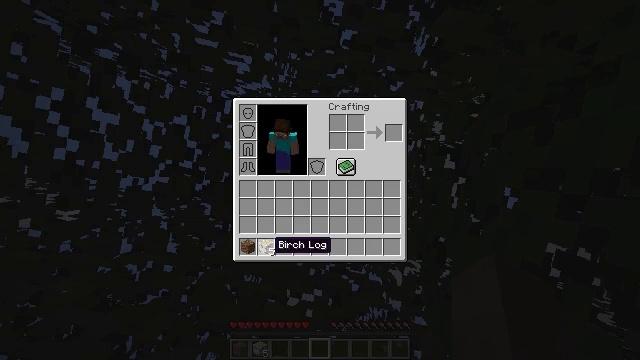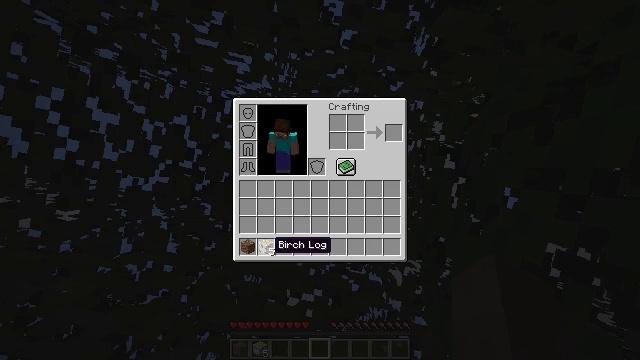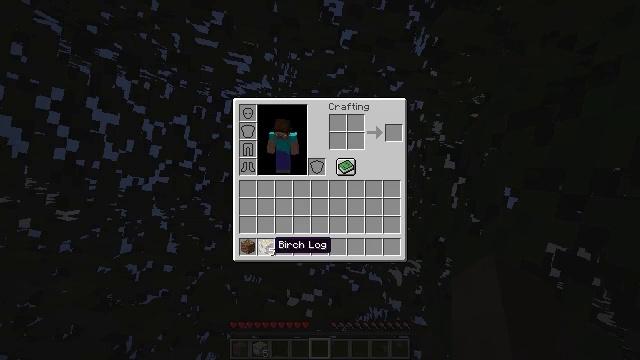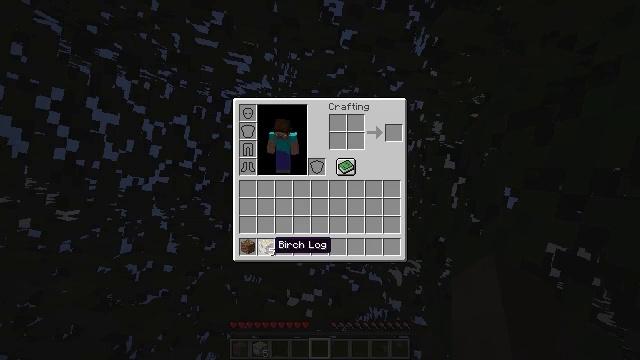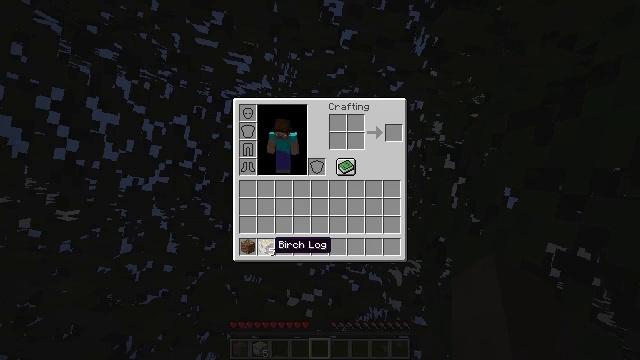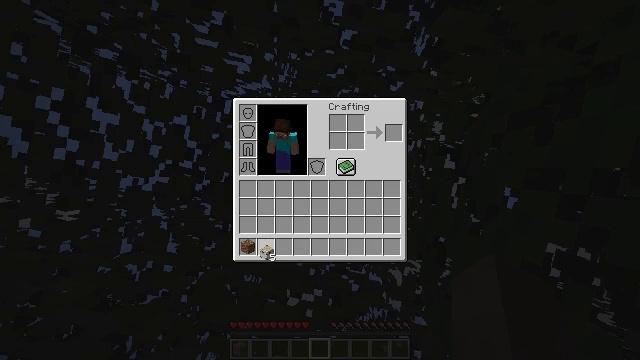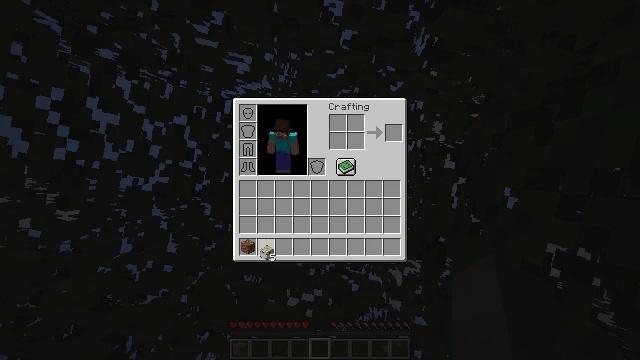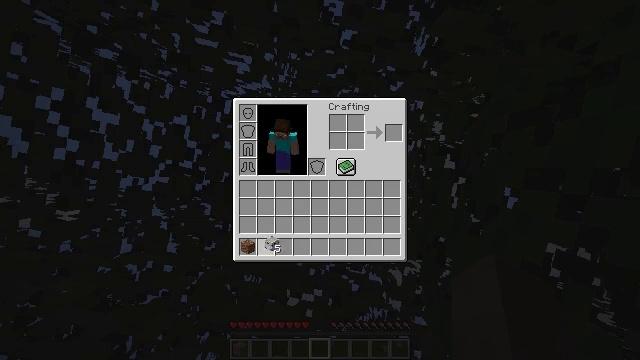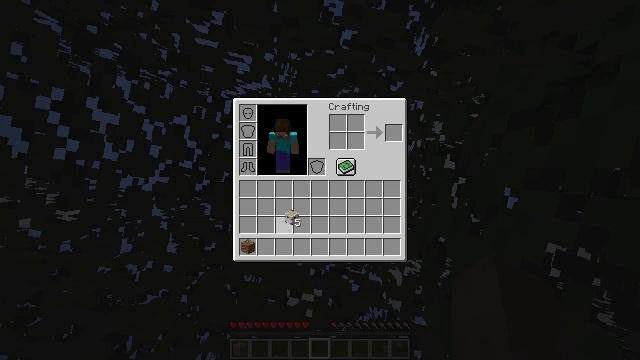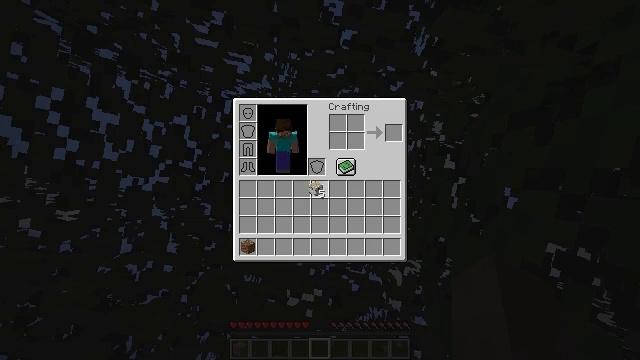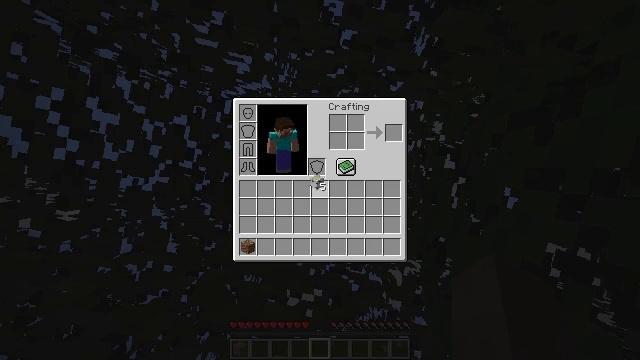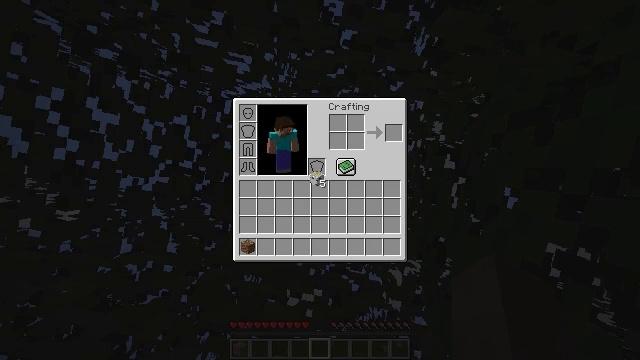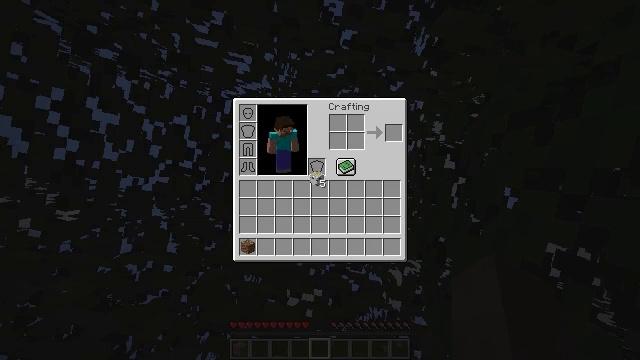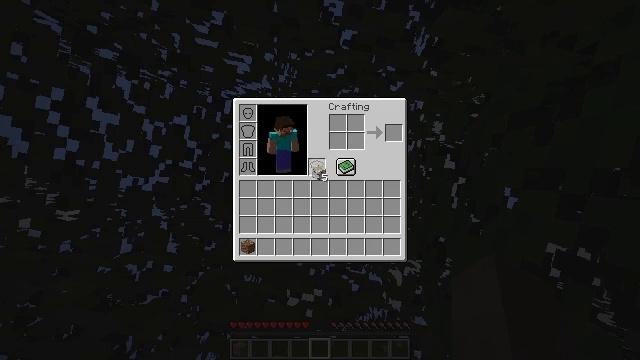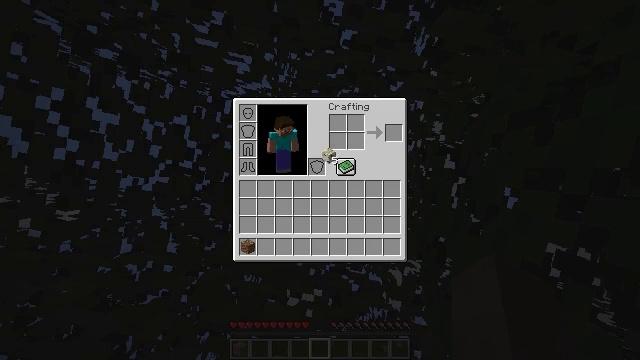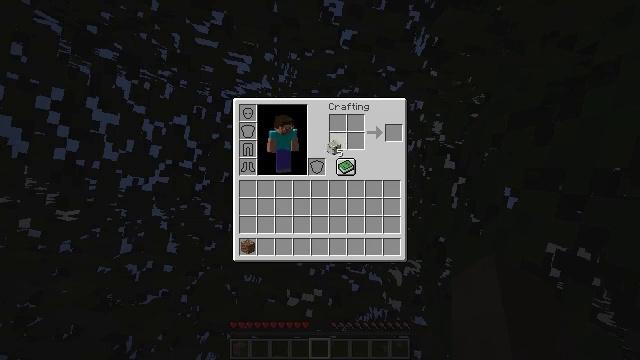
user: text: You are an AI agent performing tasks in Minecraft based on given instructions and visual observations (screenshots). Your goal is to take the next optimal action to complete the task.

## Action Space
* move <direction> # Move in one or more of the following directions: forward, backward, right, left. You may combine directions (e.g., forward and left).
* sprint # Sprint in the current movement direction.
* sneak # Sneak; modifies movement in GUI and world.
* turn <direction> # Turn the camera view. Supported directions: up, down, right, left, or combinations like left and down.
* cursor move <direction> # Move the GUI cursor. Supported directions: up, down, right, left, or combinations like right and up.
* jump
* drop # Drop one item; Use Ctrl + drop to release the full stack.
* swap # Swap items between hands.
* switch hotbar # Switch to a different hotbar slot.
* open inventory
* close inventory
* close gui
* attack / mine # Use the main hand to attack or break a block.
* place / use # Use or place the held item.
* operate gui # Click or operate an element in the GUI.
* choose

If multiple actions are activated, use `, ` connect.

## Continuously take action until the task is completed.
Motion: motion action
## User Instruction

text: Turn birch logs into birch planks in the crafting grid.
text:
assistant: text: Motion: sneak
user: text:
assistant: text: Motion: sneak
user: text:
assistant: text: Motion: sneak
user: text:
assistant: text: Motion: no_op
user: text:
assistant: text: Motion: operate gui
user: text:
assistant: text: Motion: operate gui
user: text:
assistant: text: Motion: cursor move up
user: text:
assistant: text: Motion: cursor move right and up
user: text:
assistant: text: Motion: cursor move right and up
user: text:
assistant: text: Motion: cursor move up
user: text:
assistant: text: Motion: no_op
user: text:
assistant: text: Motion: no_op
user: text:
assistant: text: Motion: no_op
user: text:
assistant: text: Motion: cursor move right and up
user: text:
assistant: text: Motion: cursor move up
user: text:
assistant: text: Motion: cursor move up
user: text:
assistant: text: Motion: no_op
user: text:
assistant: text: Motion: no_op
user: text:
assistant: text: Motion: no_op
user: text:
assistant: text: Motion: operate gui
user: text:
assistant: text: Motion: operate gui
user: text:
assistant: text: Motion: no_op
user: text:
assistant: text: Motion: no_op
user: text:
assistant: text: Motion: sneak, cursor move right
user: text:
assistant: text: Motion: sneak, cursor move right
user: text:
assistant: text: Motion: sneak, cursor move right
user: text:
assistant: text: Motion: sneak
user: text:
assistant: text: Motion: sneak
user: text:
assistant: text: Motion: sneak
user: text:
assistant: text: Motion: sneak